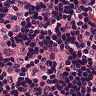
Metastatic tissue present: no